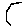
Label: hexagon